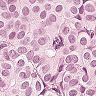
Metastatic tissue present: yes